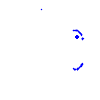
Particle: proton